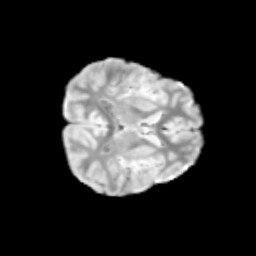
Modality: T2w
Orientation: axial
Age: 9
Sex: male
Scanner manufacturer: siemens
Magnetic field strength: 3 T
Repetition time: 3.8 s
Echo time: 0.07 s